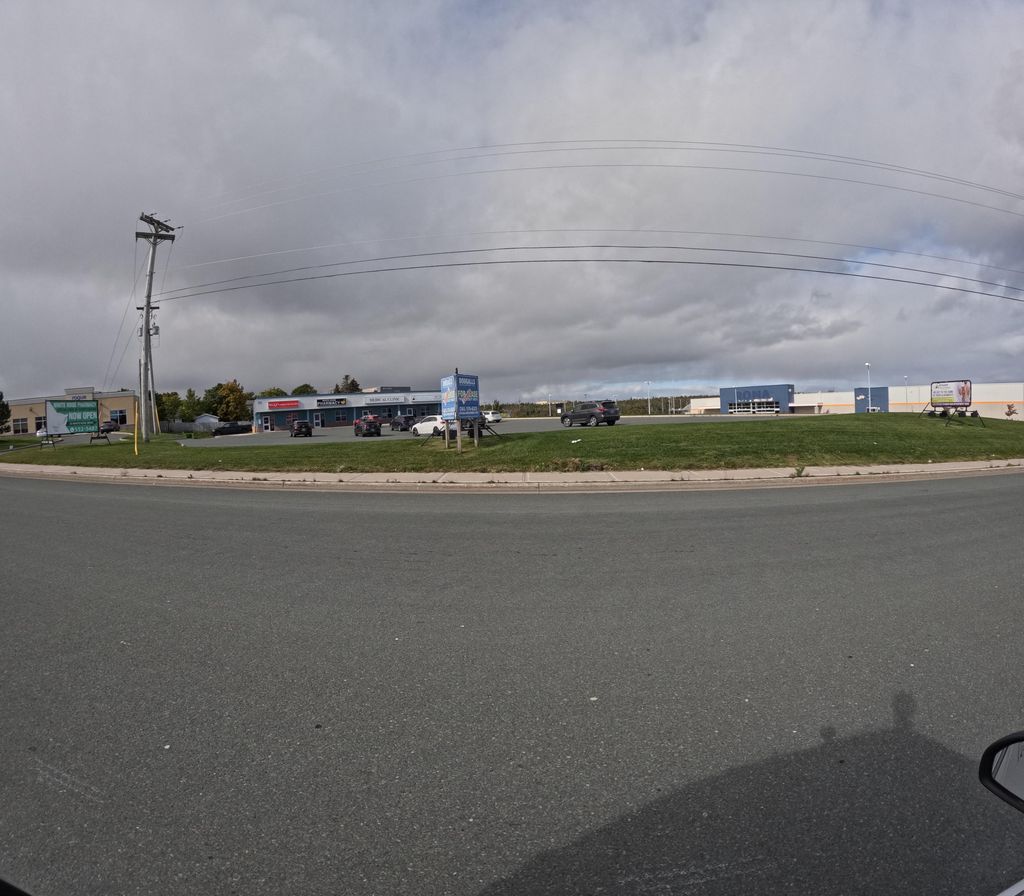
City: st_johns